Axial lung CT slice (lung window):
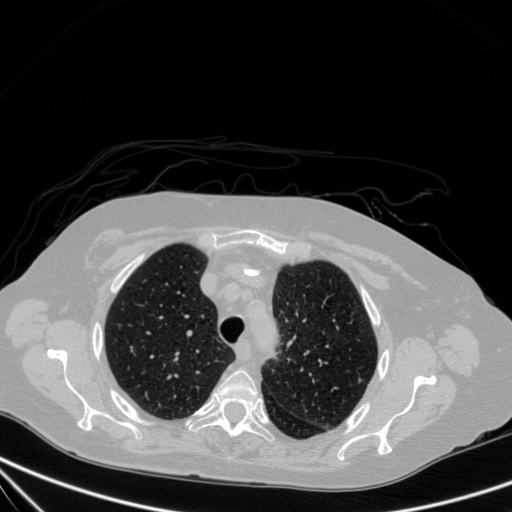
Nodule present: no